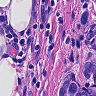
Metastatic tissue present: no